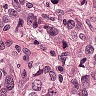
Metastatic tissue present: yes